Interaction volume radius: 5 \u00c5
Interaction volume height: 10 \u00c5
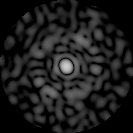
Disorder parameter: 0.8668